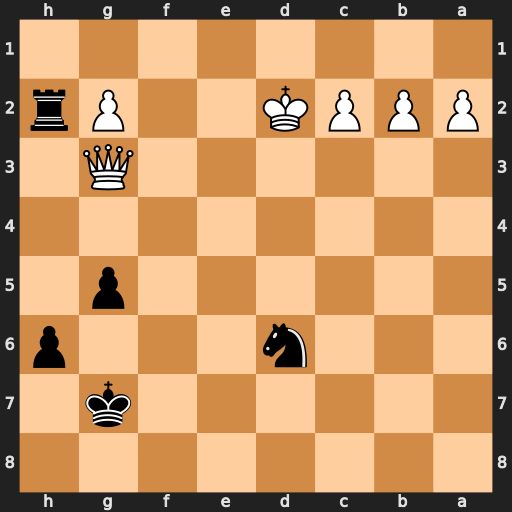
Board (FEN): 8/6k1/3n3p/6p1/8/6Q1/PPPK2Pr/8
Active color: b
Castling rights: -
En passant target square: -
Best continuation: Ne4+ Ke2 Nxg3+